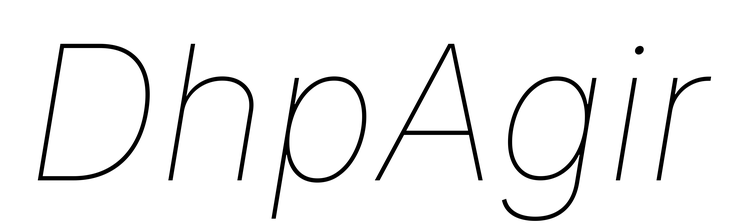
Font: Inter-Italic_Thin_Italic